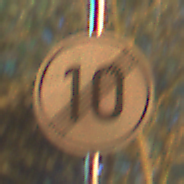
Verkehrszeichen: EndeGeschwindigkeit10
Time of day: Night
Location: Outdoor (Urban)
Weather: PartlyCloudy
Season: NotSpecified
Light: Artificial